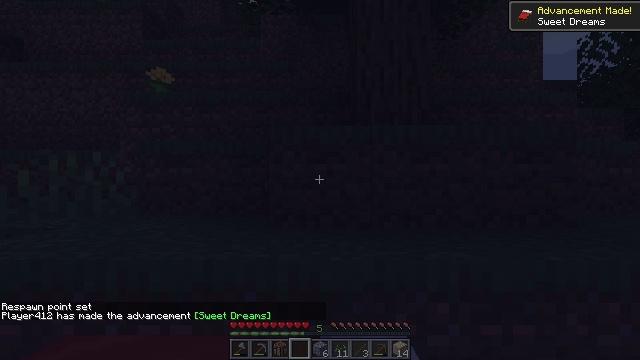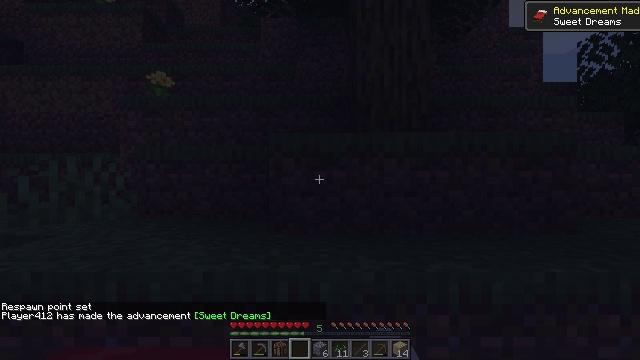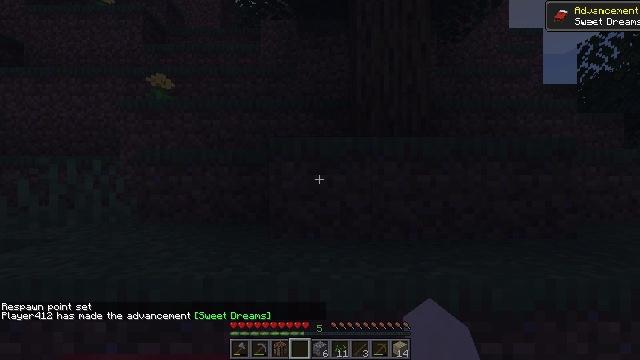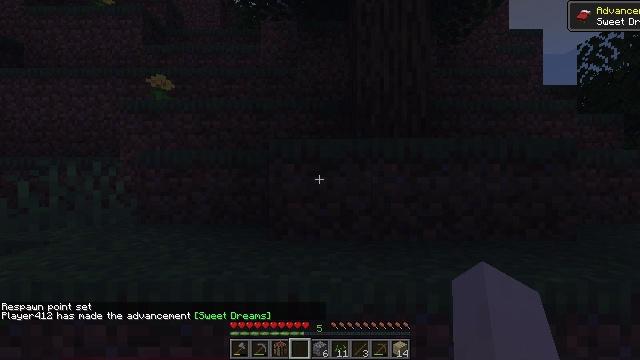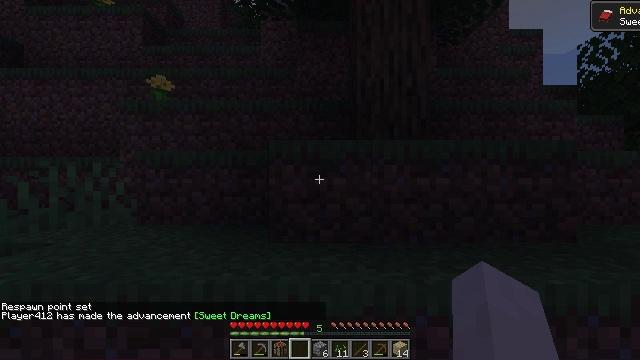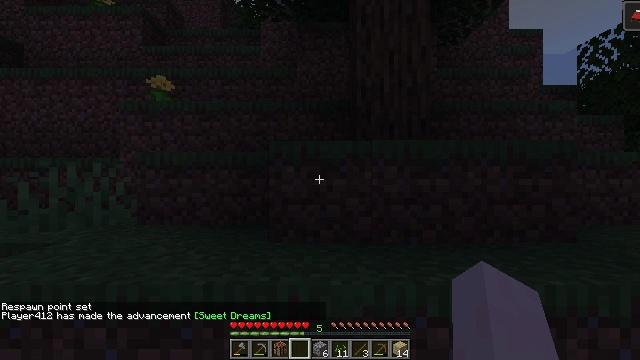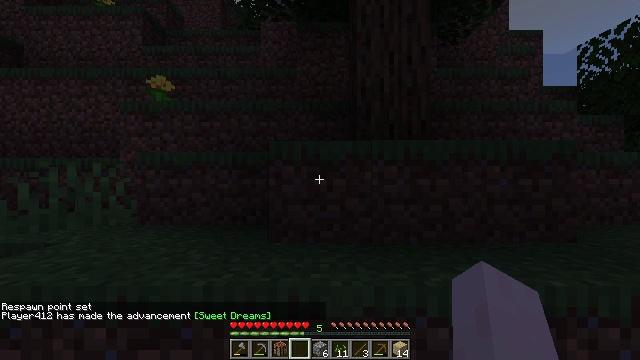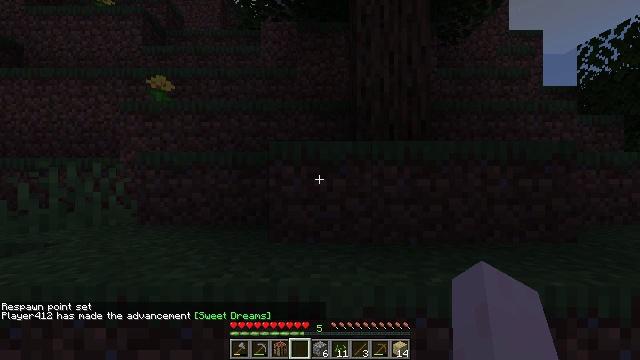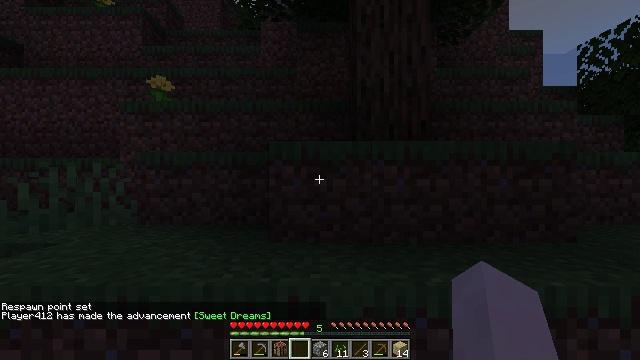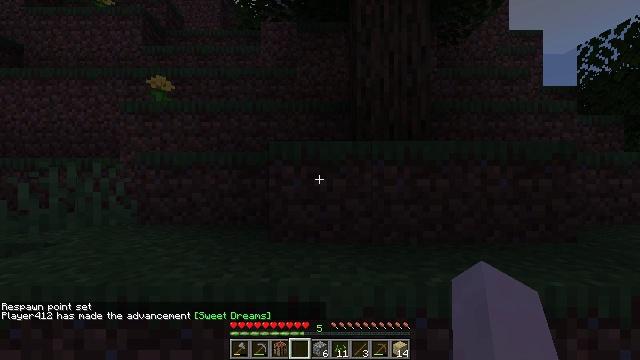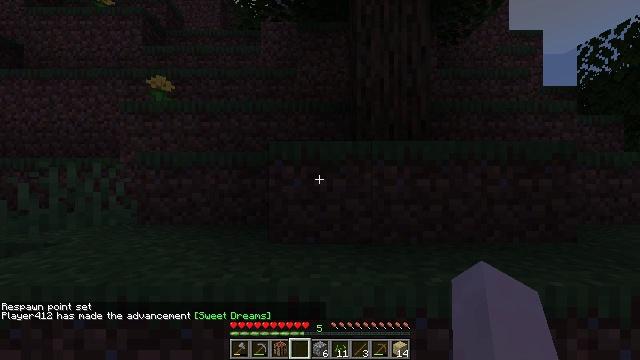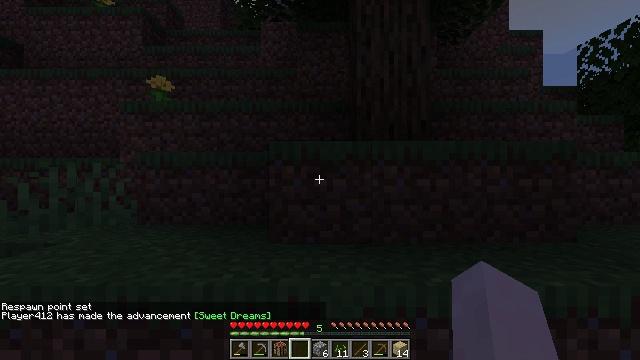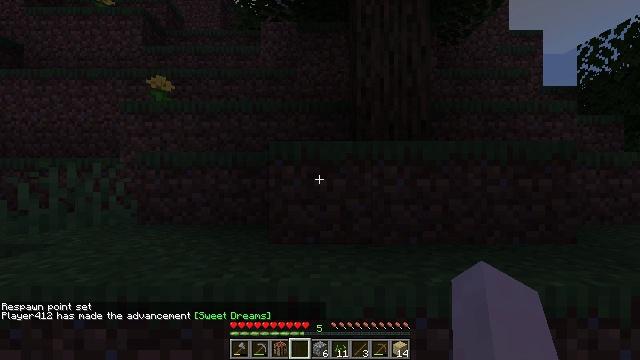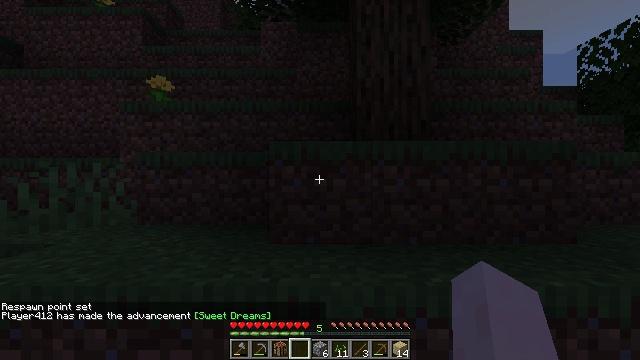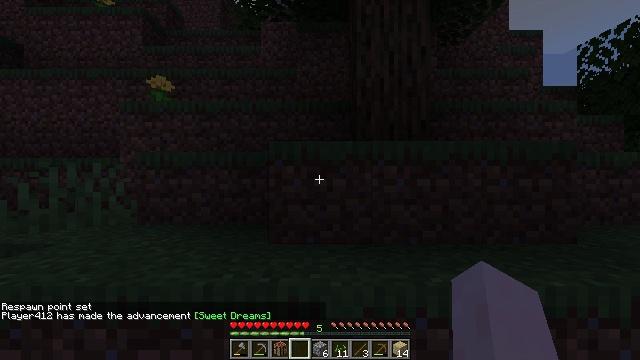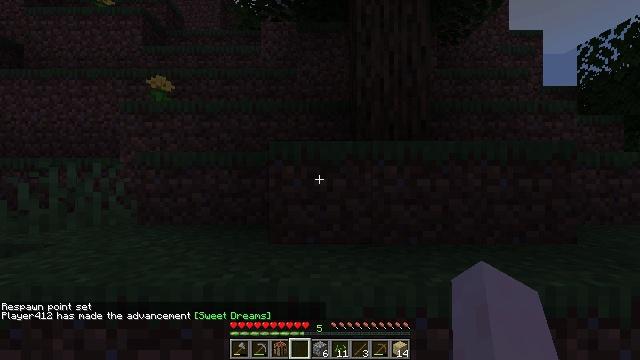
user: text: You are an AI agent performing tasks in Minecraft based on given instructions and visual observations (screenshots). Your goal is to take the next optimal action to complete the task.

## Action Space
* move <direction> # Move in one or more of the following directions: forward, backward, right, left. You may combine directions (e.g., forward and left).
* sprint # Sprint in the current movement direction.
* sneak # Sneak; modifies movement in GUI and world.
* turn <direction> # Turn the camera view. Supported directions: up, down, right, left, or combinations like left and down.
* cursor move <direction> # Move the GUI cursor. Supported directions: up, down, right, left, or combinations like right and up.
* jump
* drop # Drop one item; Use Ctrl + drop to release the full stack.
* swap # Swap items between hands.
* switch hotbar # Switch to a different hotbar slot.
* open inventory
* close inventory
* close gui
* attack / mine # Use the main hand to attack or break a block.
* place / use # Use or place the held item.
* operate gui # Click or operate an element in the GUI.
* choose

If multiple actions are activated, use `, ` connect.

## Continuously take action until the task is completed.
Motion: motion action
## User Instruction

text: Dismantle the red bed.
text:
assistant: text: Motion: no_op
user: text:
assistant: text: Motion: no_op
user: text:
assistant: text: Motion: no_op
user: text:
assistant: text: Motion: no_op
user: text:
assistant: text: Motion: no_op
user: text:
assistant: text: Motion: no_op
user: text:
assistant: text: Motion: no_op
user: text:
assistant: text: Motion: no_op
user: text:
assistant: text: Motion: no_op
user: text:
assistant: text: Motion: no_op
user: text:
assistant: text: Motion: no_op
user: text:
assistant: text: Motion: no_op
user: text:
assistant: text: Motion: no_op
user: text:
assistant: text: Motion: no_op
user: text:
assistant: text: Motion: no_op
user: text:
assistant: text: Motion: no_op
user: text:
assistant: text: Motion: no_op
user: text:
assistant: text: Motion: no_op
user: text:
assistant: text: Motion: no_op
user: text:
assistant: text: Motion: no_op
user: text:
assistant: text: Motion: no_op
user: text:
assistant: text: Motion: no_op
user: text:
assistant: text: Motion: no_op
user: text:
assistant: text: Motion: no_op
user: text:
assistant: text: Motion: turn right and up
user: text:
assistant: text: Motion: no_op
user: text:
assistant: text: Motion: no_op
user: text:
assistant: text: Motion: no_op
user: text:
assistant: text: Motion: no_op
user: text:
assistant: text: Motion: no_op